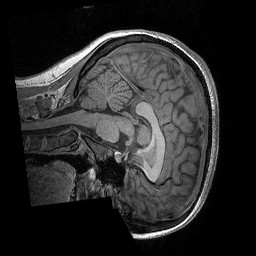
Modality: T1w
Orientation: sagittal
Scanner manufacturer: siemens
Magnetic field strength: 3 T
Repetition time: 2.3 s
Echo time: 0.00298 s